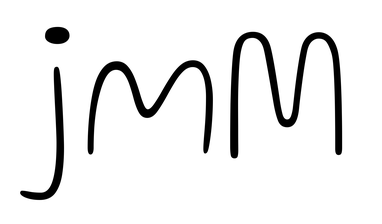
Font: Gluten_Thin